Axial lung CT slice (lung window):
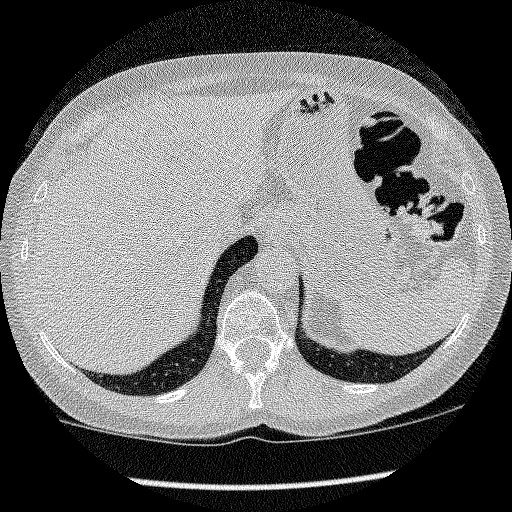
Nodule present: no